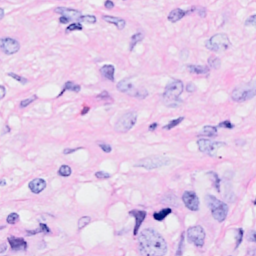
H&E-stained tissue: Breast